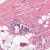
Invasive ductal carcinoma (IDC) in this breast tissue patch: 0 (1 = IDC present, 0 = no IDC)